Question: I'm having two issues with custom messages:
first, the fist time I load the page the error messages are shown, I want to display them only when form is submitted or field is dirty (modified).
This is my code:
'''
<form class="form-horizontal name="newEventForm">
<div ng-messages="newEventForm.Name.$error" style="color: maroon" role="alert" >
<div ng-message="required">You did not enter a field</div>
<div ng-message="minlength">Your field is too short</div>
<div ng-message="maxlength">Your field is too long</div>
</div>
</form>
'''
The second issue I have is that when I submit the form It shows two messages, the custom message and the default require message.
See image above (You did not enter a field is my custom message):

I want to do the ajax call when the form is valid
'''
$scope.ajaxSend = function (action, dataoSend, newEventForm) {
if (newEventForm.$valid) {
$.ajax({
type: 'POST',
url: "/" + _controller + "/" + action,
contentType: 'application/json; charset=utf-8',
success: function (data) {
$scope.table.reload();
},
error: function () {
}
});
}
};
'''
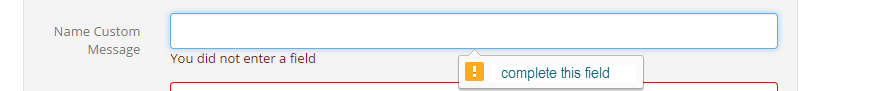
Answer: To prevent default validation, try adding the 'novalidate' attribute to your form:
'''
<form class="form-horizontal name="newEventForm" novalidate>'
'''
You can take advantage of the '$submitted' property of the form and the '$dirty' property of each field to conditionally display the messages. Something like this:
'''
<div ng-show="newEventForm.$submitted || newEventForm.Name.$dirty" ng-messages="newEventForm.Name.$error" style="color: maroon" role="alert">
<div ng-message="required">You did not enter a field</div>
<div ng-message="minlength">Your field is too short</div>
<div ng-message="maxlength">Your field is too long</div>
</div>
'''